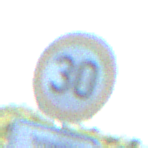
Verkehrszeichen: Geschwindigkeit30
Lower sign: HinweiseAufGefahrenDurchVerbaleAngabe7
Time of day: MorningAfternoon
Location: Outdoor (RoadRail)
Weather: Clear
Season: NotSpecified
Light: Natural